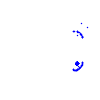
Particle: pion